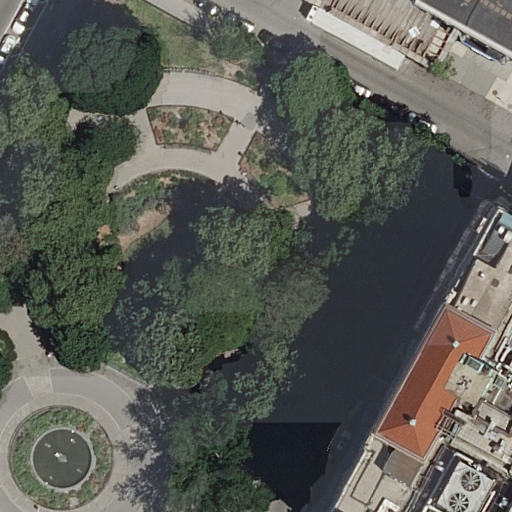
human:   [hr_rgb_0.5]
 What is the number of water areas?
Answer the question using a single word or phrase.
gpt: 1

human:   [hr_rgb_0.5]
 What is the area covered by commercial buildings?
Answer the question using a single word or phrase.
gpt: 0m2

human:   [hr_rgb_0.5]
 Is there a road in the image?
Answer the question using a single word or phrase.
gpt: yes

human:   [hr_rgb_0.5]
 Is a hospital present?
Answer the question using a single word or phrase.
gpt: yes

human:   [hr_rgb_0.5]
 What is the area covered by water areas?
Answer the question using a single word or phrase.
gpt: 108m2

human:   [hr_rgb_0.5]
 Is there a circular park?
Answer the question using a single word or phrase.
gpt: no

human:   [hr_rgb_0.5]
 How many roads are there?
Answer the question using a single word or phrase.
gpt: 10

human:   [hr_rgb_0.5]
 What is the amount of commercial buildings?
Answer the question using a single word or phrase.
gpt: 0

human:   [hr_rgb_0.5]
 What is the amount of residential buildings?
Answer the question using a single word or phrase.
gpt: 1

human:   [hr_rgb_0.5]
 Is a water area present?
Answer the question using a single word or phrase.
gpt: yes

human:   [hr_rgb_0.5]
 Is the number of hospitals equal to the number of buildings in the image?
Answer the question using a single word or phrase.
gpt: no

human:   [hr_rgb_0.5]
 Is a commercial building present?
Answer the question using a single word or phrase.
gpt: no

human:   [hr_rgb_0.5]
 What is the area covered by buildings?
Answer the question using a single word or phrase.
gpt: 5163m2

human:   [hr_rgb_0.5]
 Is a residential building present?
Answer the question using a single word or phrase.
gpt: yes

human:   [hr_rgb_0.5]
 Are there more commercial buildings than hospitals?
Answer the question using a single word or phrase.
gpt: no

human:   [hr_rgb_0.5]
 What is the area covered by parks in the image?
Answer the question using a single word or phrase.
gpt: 6271m2

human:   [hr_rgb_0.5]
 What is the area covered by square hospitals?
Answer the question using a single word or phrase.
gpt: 0m2

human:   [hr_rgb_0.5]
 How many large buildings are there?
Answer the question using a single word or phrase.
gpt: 1

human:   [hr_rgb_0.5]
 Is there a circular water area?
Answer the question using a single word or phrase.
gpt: yes

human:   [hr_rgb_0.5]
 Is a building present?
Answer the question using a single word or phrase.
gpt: yes

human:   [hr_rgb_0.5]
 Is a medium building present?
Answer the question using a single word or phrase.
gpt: yes

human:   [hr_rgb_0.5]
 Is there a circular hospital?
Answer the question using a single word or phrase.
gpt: no

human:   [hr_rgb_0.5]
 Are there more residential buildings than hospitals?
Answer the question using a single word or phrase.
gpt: no

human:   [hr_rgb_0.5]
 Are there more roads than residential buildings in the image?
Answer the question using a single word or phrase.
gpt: yes

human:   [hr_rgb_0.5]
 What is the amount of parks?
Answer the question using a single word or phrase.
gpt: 1

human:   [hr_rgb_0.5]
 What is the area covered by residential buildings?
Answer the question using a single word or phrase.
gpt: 105m2

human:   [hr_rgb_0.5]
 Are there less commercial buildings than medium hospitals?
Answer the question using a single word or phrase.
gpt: no

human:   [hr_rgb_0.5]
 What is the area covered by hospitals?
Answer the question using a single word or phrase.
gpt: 5931m2

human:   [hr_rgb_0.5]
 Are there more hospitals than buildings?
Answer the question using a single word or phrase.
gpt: no

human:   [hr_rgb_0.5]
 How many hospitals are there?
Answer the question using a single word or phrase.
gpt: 1

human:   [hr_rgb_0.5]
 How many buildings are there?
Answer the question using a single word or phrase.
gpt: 2

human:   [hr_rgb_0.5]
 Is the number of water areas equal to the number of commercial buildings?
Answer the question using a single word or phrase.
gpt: no

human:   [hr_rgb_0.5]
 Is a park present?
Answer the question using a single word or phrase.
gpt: yes

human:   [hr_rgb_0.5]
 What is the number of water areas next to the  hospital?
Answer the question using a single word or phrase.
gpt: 1

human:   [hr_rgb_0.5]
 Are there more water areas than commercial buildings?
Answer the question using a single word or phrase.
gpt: yes

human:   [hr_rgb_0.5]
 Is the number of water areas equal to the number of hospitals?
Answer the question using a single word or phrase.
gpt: yes

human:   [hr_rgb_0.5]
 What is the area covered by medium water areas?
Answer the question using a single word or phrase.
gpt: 108m2

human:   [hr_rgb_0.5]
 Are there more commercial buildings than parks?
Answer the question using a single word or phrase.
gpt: no

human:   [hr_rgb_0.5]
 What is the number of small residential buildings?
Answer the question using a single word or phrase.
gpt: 0

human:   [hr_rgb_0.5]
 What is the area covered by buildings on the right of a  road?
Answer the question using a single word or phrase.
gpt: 5163m2

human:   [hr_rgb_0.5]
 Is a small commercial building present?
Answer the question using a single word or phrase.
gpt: no

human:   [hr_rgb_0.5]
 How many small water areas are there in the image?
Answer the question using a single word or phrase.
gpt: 0

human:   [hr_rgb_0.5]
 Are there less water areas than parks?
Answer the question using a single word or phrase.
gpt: no

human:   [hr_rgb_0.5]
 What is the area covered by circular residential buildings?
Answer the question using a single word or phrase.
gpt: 0m2

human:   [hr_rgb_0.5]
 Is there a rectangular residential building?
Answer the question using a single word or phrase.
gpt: yes

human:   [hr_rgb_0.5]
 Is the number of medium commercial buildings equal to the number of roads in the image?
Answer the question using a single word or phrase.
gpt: no

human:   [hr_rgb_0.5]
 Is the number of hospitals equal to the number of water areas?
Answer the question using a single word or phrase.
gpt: yes

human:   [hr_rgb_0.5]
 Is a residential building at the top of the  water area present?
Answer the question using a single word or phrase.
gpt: yes

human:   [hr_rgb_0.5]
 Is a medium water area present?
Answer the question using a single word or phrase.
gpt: yes

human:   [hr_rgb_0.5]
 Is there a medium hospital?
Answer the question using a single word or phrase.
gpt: no

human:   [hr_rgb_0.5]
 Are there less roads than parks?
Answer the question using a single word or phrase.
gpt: no

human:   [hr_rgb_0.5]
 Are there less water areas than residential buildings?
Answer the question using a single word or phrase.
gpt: no

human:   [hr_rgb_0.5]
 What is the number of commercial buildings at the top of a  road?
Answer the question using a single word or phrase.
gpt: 0

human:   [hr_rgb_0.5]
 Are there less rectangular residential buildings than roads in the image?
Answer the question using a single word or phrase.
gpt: yes

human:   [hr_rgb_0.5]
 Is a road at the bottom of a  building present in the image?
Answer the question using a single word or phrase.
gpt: yes

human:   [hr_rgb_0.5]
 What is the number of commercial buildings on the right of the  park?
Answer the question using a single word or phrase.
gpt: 0

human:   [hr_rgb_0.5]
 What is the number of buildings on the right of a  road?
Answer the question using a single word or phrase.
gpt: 2

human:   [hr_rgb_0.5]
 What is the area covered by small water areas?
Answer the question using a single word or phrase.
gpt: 0m2

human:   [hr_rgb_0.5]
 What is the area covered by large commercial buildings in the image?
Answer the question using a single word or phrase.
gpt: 0m2

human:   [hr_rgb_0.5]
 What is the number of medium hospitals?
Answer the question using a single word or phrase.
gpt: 0

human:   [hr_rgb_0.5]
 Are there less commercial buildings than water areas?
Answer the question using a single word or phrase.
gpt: yes

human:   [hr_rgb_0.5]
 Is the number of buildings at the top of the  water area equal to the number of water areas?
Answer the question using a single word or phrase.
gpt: yes

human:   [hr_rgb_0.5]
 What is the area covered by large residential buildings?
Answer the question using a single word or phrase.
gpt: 0m2

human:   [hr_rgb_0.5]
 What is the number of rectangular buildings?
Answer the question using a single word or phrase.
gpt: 1